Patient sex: M
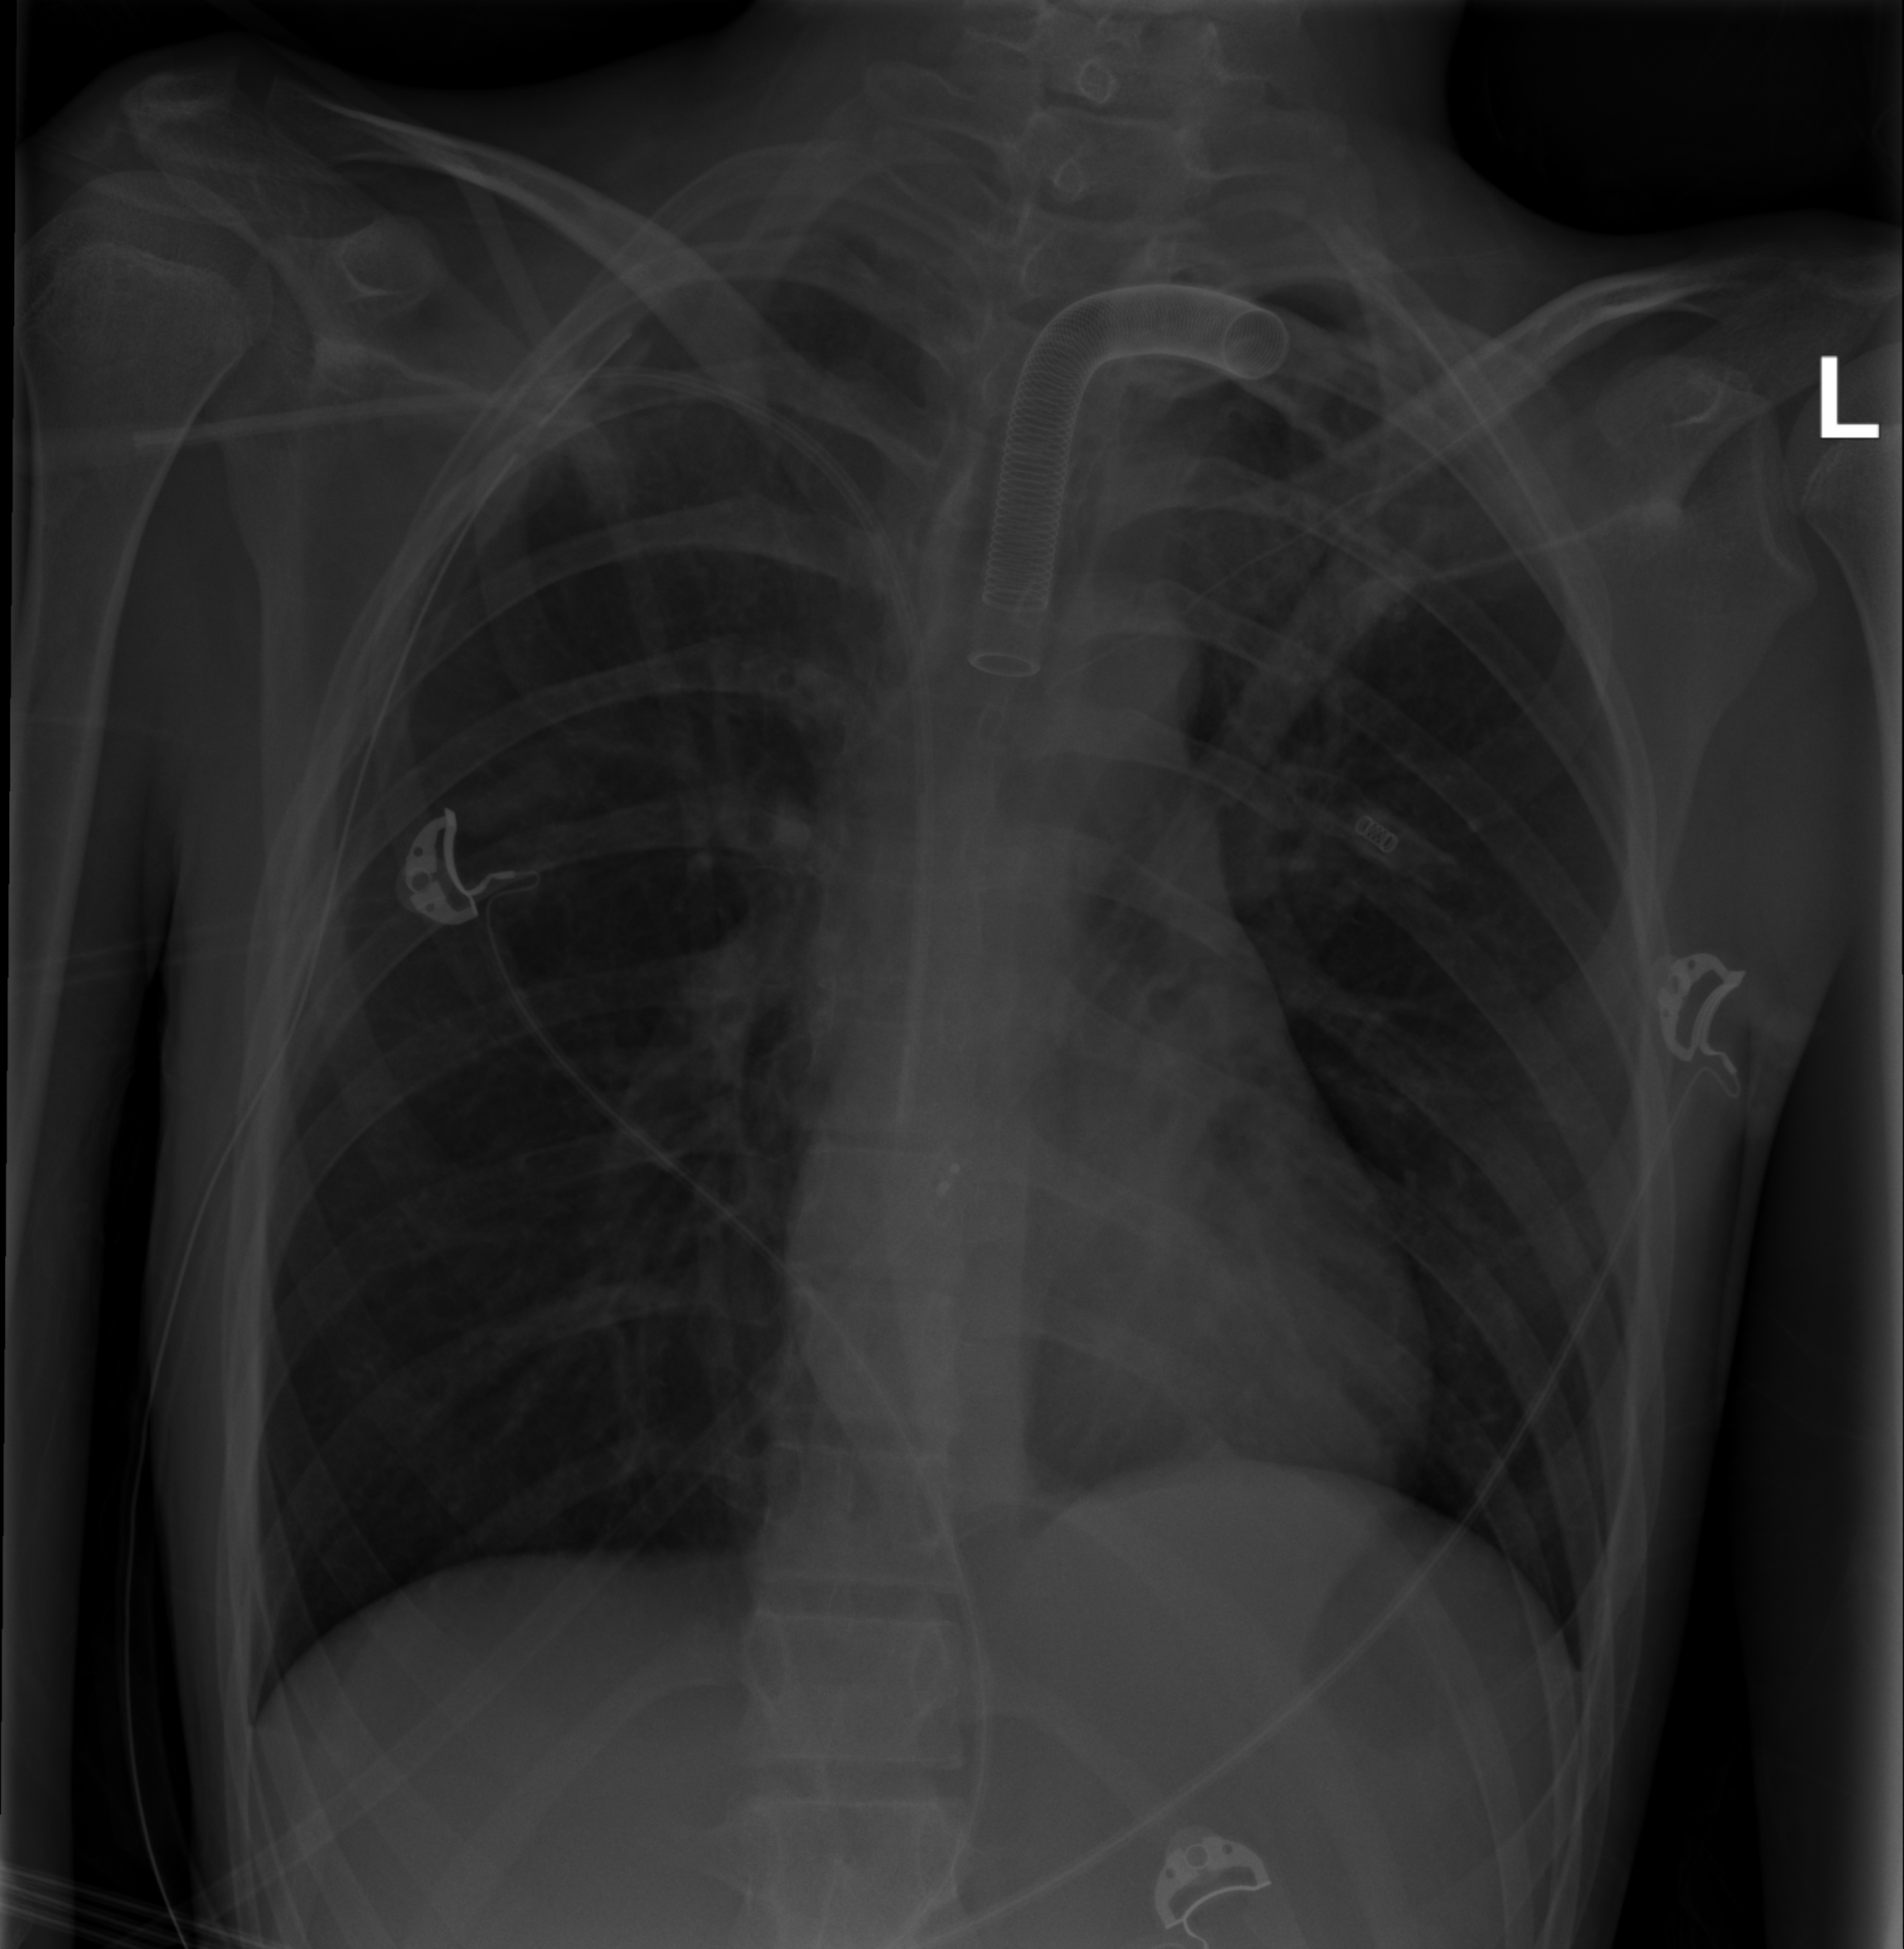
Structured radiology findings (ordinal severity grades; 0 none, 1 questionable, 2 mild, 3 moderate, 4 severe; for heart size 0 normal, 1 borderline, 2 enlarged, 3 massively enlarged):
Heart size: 0
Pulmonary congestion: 0
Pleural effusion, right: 0
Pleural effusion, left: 0
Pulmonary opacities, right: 0
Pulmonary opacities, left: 0
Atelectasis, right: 2
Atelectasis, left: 2